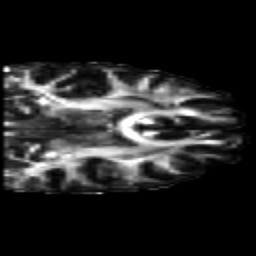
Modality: FA
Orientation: coronal
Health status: healthy
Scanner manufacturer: siemens
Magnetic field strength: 3 T
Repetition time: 10 s
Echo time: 0.092 s